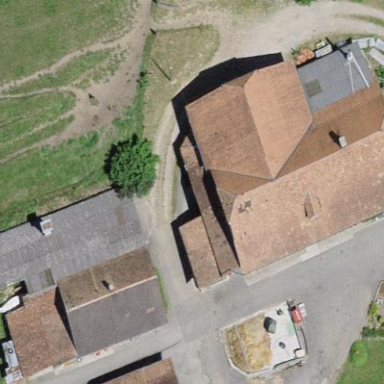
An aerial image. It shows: Farm building.